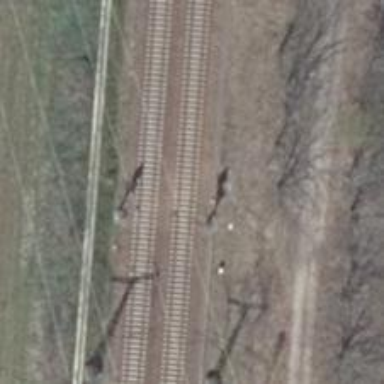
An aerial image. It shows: Railway signal.